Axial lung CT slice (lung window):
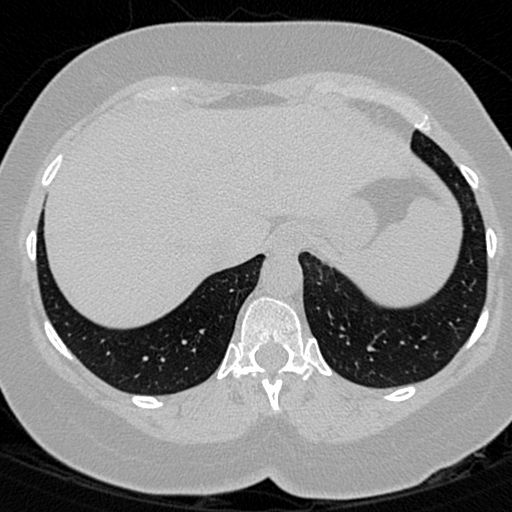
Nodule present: no